Question:
Since Parent Location2, Parent Location1, Location & Channel spinner has same id & class , how to get the xpath for the ParentLocation2?
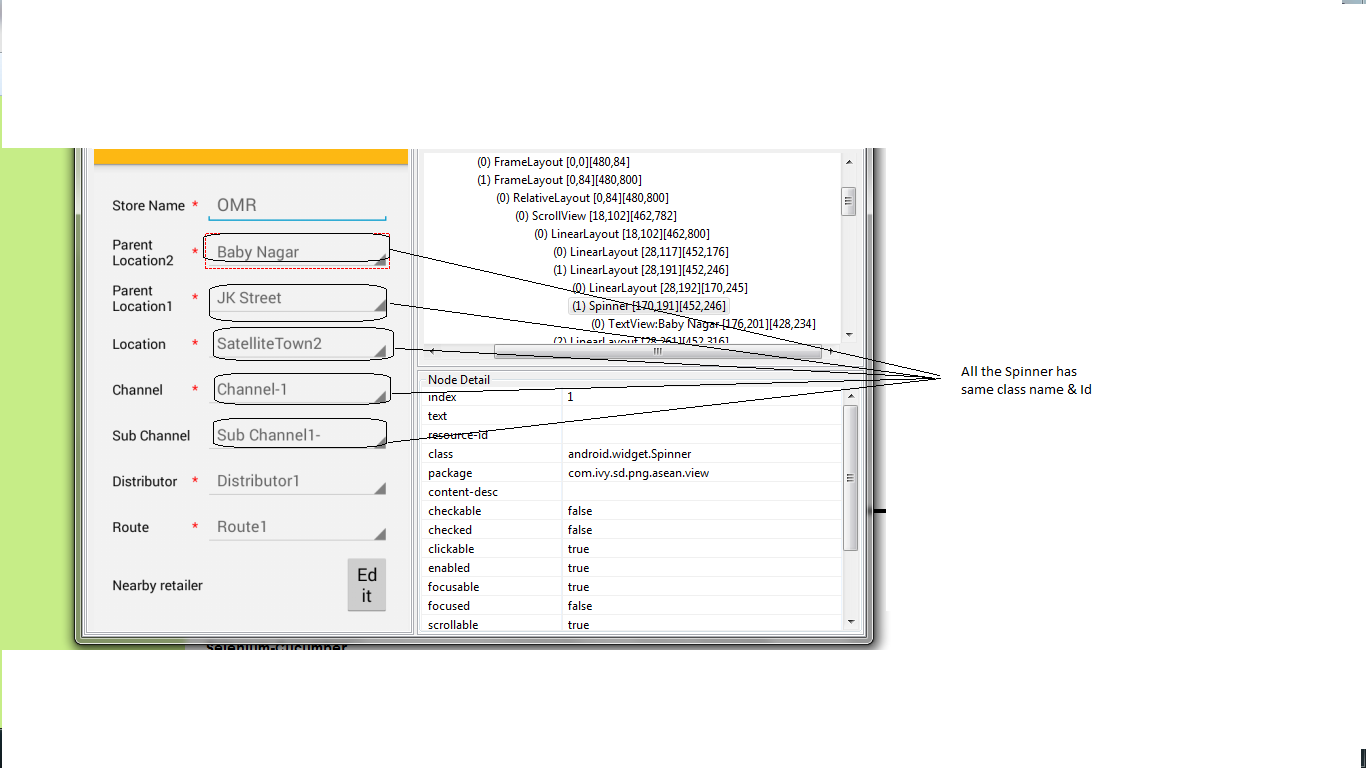
Answer: You can give a try to xpath with indexes and nodes,
below are different examples for same:
'''
By.xpath("//android.widget.RelativeLayout[@index='8']")
//android.widget.RelativeLayout[8]
'''